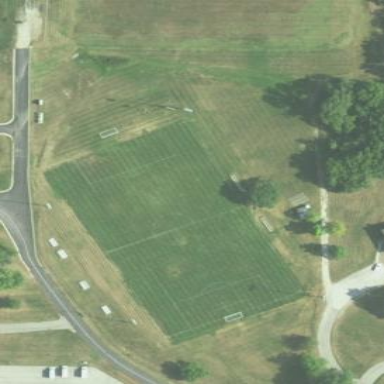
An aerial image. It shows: Soccer pitch for leisureland activities.